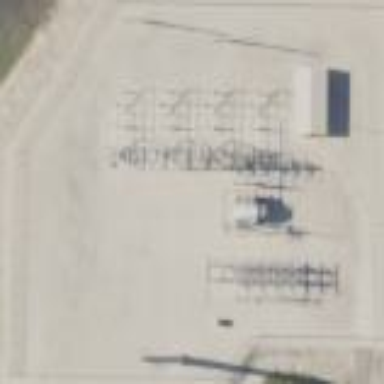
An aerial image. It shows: Outdoor distribution substation protected by fence.